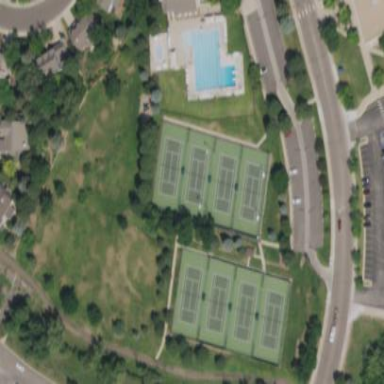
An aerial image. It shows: Tennis court on pitch designated for leisure land.